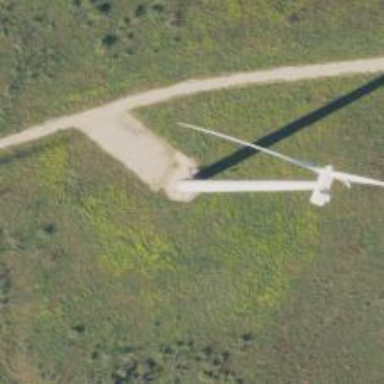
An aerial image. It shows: Wind generator powered by Vestas horizontal axis wind turbine.